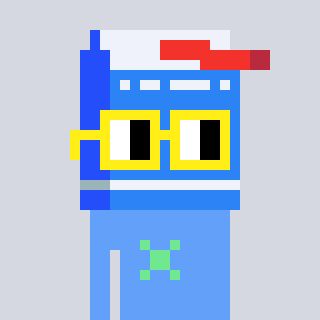
a pixel art character with square yellow glasses, a milk-shaped head and a blue-colored body on a cool background